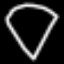
Label: diamond